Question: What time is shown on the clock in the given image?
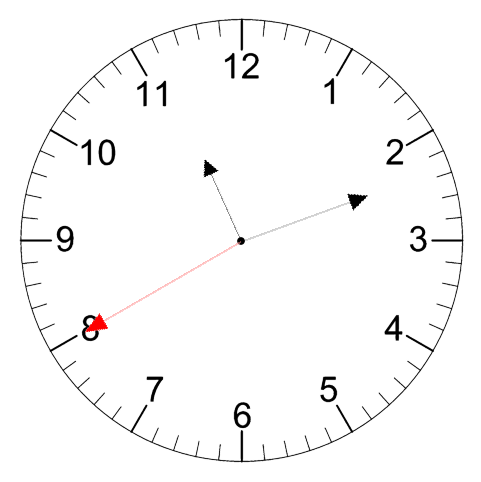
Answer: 11:11:40